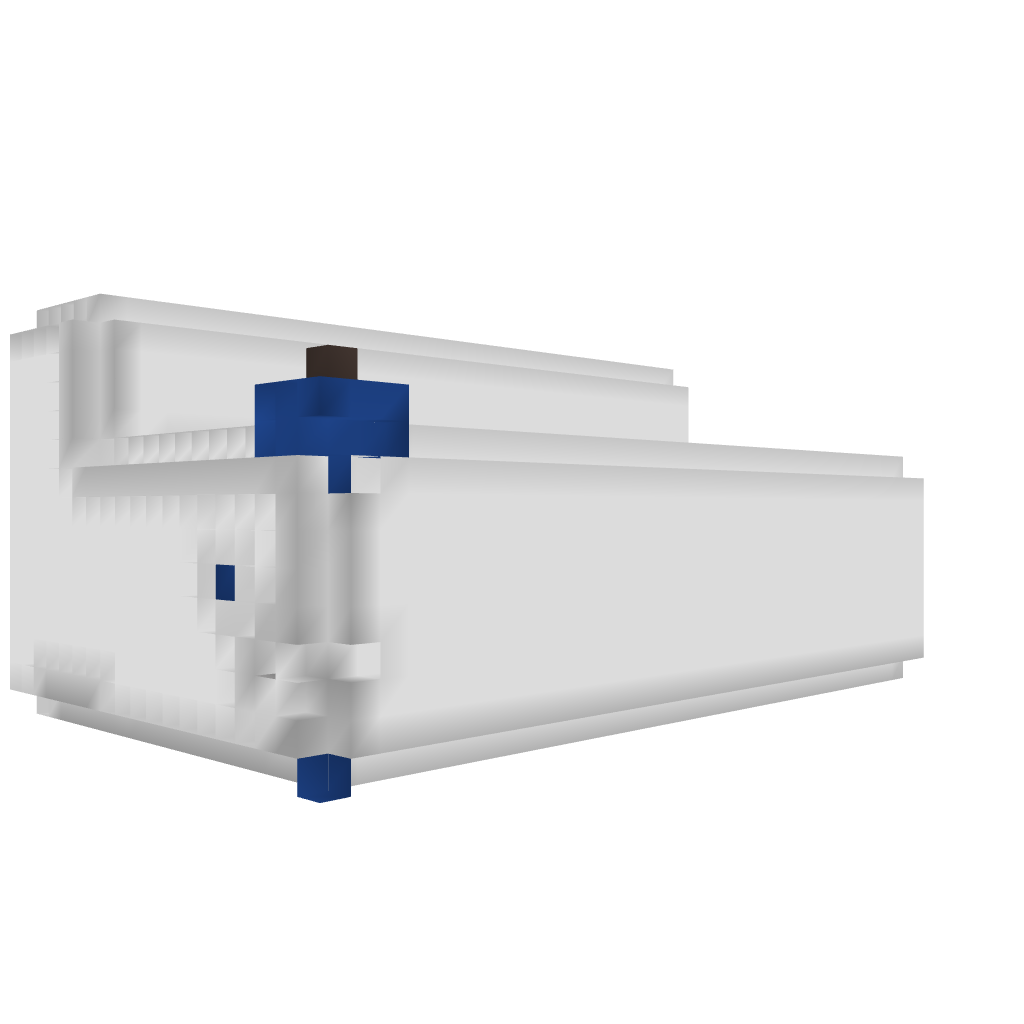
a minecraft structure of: Compact Day Counter